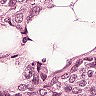
Metastatic tissue present: yes